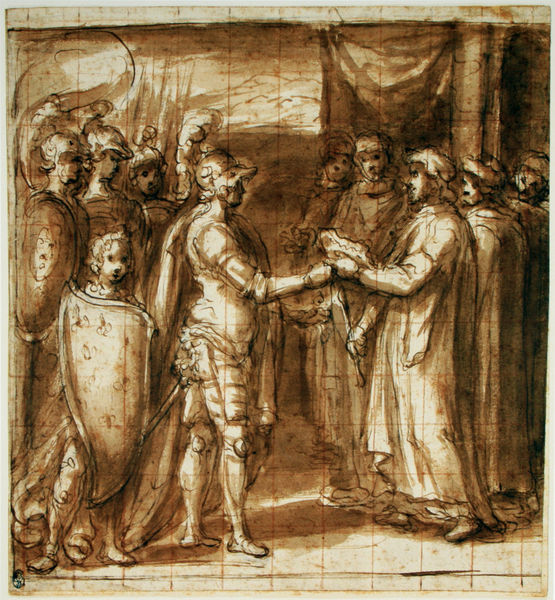
Titel: Kardinal Albornoz übergibt den Farnese die Schlüssel von Valentano
Künstler: Taddeo Zuccari
Standort: Los Angeles
Institution: The J. Paul Getty Museum
Schlagwörter: dunkel, gruppe, hand, himmel, kampf, mann, schatten, umhang, wasser, weiß, wolken, landschaft, menschen, ocker, braun, frau, grau, hell, hintergrund, hut, kariert, kleider, licht, männer, profil, schwarz, skizze, säule, säulen, zeichnung, ausblick, beige, karo, profile, federn, bild, hände, vorhang, busch, gewand, haare, mantel, gewänder, kind, beine, federbusch, füße, papier, schuhe, berge, grafik, graphik, linien, sepia, krieg, church, column, coronation, crowd, curtain, feathers, fight, gathering, hands, hat, kaiser, king, könig, men, military, people, plumes, religious, robes, soldaten, soldier, soldiers, sword, white, arm, black, conversation, dress, dresses, figures, gold, group, hair, meeting, old, painting, robe, room, woman, reflection, brown, perspective, junge, striche, unscharf, schild, tusche, buch, zettel, durchblick, bub, geben, druck, fliesen, schilder, schwert, uniform, soldat, volk, helm, herrscher, geschenk, entwurf, frieden, ritter, armee, rüstung, karton, quadrate, helme, feather, harnisch, greek, man, roman, brauntöne, mittelalter, krieger, empfang, schwart, girl, mountain, mountains, mönch, mönche, armor, armour, baroque, boy, child, drapes, feet, helmet, knight, hochzeit, kin, übergabe, fresko, light, begrüßung, helmbusch, urkunde, drawing, paper, gabe, shadow, army, hats, illustration, sketch, beard, gruß, raster, flag, cherub, human, ancient, arms, cloak, clothes, toga, gouache, historical, history, plan, renaissance, ink, draft, jesus, square, schilde, italian, water colour, watercolor, verzerrt, study, pencil, squares, coat of arms, legs, lines, war, hero, shield, warrior, book, alexander, aquarell, pen and ink, wash, shade, colour, ochre, paint, peace, pillar, bronze, handschlag, humans, atmosphere, knappe, clothing, raum, grid, bible, page, kid, arab, priests, mönner, scribble, ceremony, greece, übergeben, diagram, knee, serious, romans, pakt, gift, trade, delegation, römer, leather, schütteln, shades, indoor, knights, helmets, sheild, tuch, rz, monochrom, legionäre, athena, graphite, drawing', chivalry, mannerist, exchange, rembrant, helemet, treaty, handshake, shild, greeks, shaddows, diplomat, whooosh, highlight, brim, fighter, shields, meet, honor, trojan, bloack, plume, greeting, amour, archery, modello, kings, giving, welcome, garments, ganner, skizze', humanity, pace, pantaloons, squire, negotiations, illustraion, gride, gridlines, guideline, pollaiuolo, sepiawash, suared, kniths, accessories, uoty, unity, suggestion, shield bearer, fathers